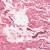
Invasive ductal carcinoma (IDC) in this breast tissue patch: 0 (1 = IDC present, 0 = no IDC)